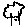
Label: tree